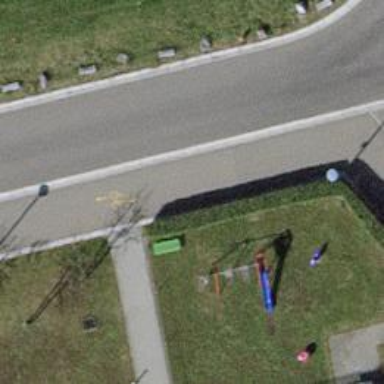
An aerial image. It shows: Bollard barrier.